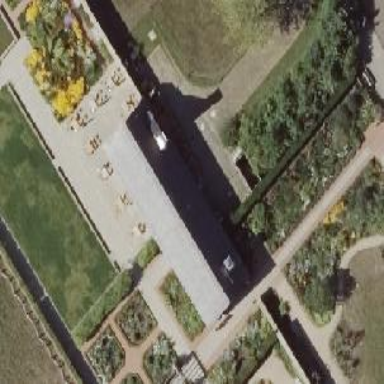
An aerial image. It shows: Cafe.